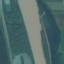
Land use / land cover: River